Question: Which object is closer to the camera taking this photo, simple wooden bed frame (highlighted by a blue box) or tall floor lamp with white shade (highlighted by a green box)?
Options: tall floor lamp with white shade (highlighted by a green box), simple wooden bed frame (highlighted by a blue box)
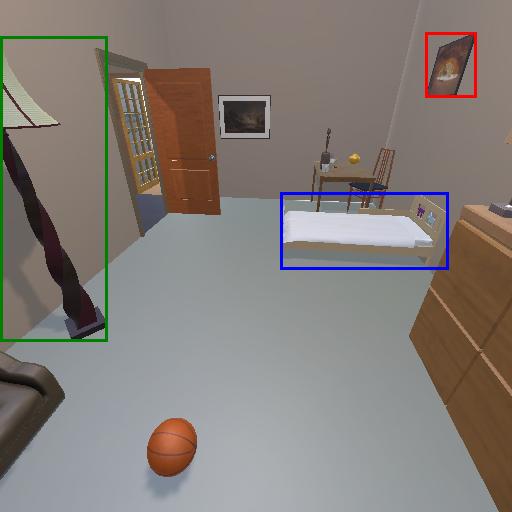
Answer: tall floor lamp with white shade (highlighted by a green box)